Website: lowes
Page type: billing-address
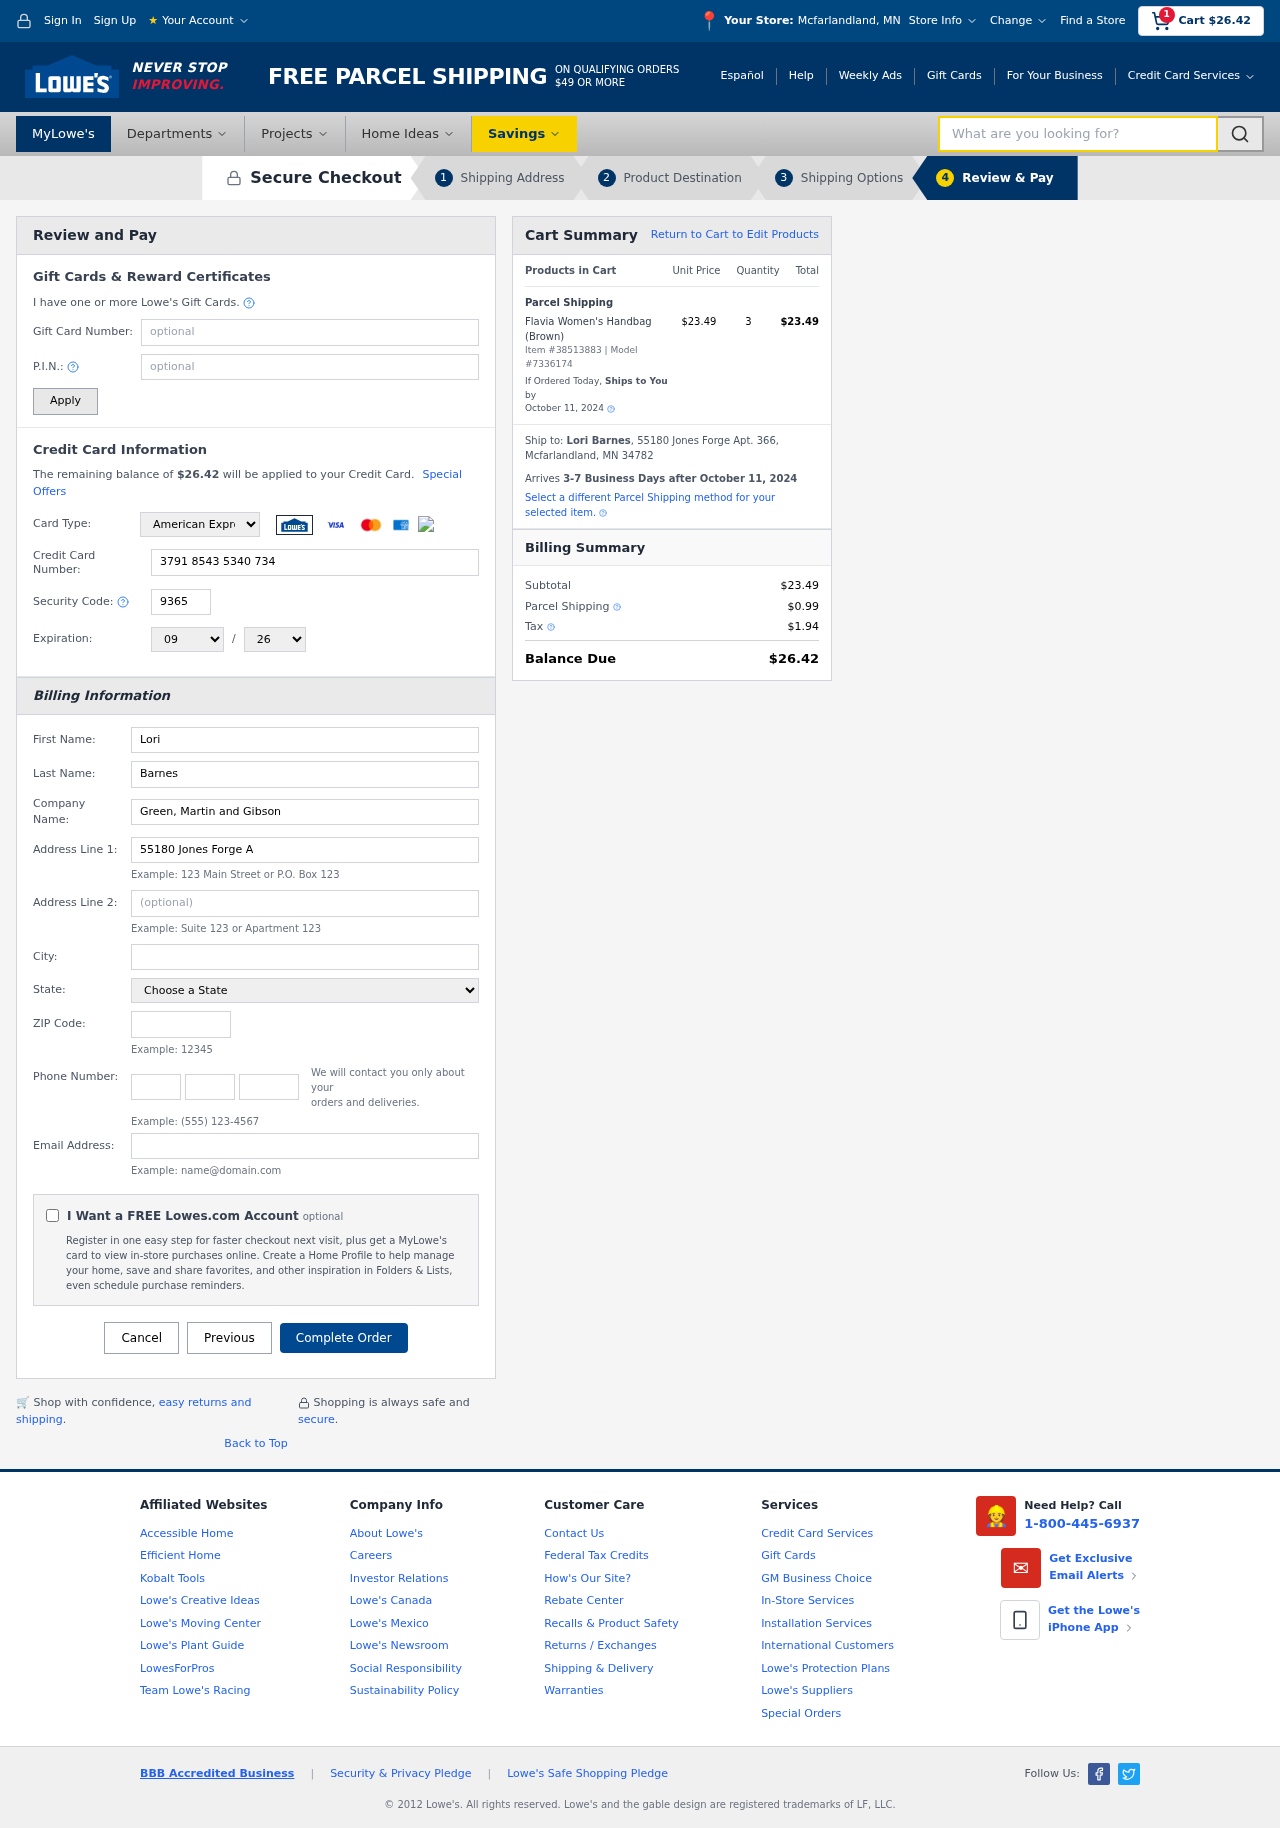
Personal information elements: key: PII_CARD_CVV
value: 9365
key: PII_CARD_EXPIRY_MONTH
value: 09
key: PII_CARD_EXPIRY_YEAR
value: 26
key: PII_CARD_NUMBER
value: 3791 8543 5340 734
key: PII_CARD_TYPE
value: American Express
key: PII_CITY
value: Mcfarlandland
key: PII_CITY_STATE
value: Mcfarlandland, MN
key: PII_COMPANY
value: Green, Martin and Gibson
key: PII_EMAIL
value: loribarnes@yahoo.com
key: PII_FIRSTNAME
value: Lori
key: PII_FULLNAME
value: Lori Barnes
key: PII_LASTNAME
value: Barnes
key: PII_PHONE_AREA
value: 380
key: PII_PHONE_PREFIX
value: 460
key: PII_PHONE_SUFFIX
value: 0813
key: PII_POSTCODE
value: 34782
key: PII_STATE
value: Minnesota
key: PII_STREET
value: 55180 Jones Forge Apt. 366
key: PII_STREET2
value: Apt. 834
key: PII_CITY_STATE_ZIP
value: Mcfarlandland, MN 34782
Product elements: key: PRODUCT1_NAME
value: Flavia Women's Handbag (Brown)
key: PRODUCT1_PRICE
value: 23.49
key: PRODUCT1_QUANTITY
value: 3
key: PRODUCT_ITEM_NUMBER
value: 38513883
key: PRODUCT_MODEL_NUMBER
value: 7336174
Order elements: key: ORDER_SUBTOTAL
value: $26.42
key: ORDER_TOTAL
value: $26.42
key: ORDER_SHIPPING_DATE
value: October 11, 2024
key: ORDER_SUBTOTAL
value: $23.49
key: ORDER_DELIVERY_DATE
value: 3-7 Business Days after October 11, 2024
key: ORDER_SHIPPING_DATE2
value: October 11, 2024
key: ORDER_SUBTOTAL2
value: $23.49
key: ORDER_SHIPPING_COST
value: $0.99
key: ORDER_TAX
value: $1.94
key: ORDER_TOTAL2
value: $26.42
Search elements: key: HEADER_SEARCH
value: What are you looking for?